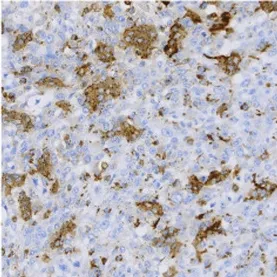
CD68(+) (x100).
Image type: pathology (immunostaining)